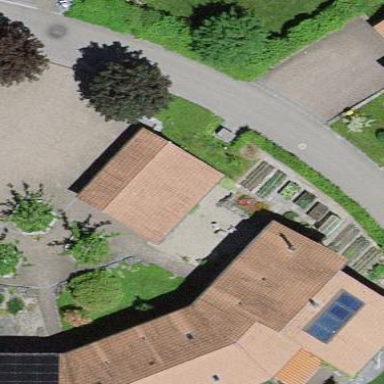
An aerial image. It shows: View of roof of building.